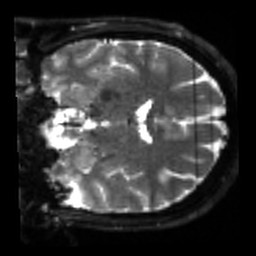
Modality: sbref
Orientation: coronal
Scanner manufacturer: siemens
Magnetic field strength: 3 T
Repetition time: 4 s
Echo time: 0.0594 s